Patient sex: F
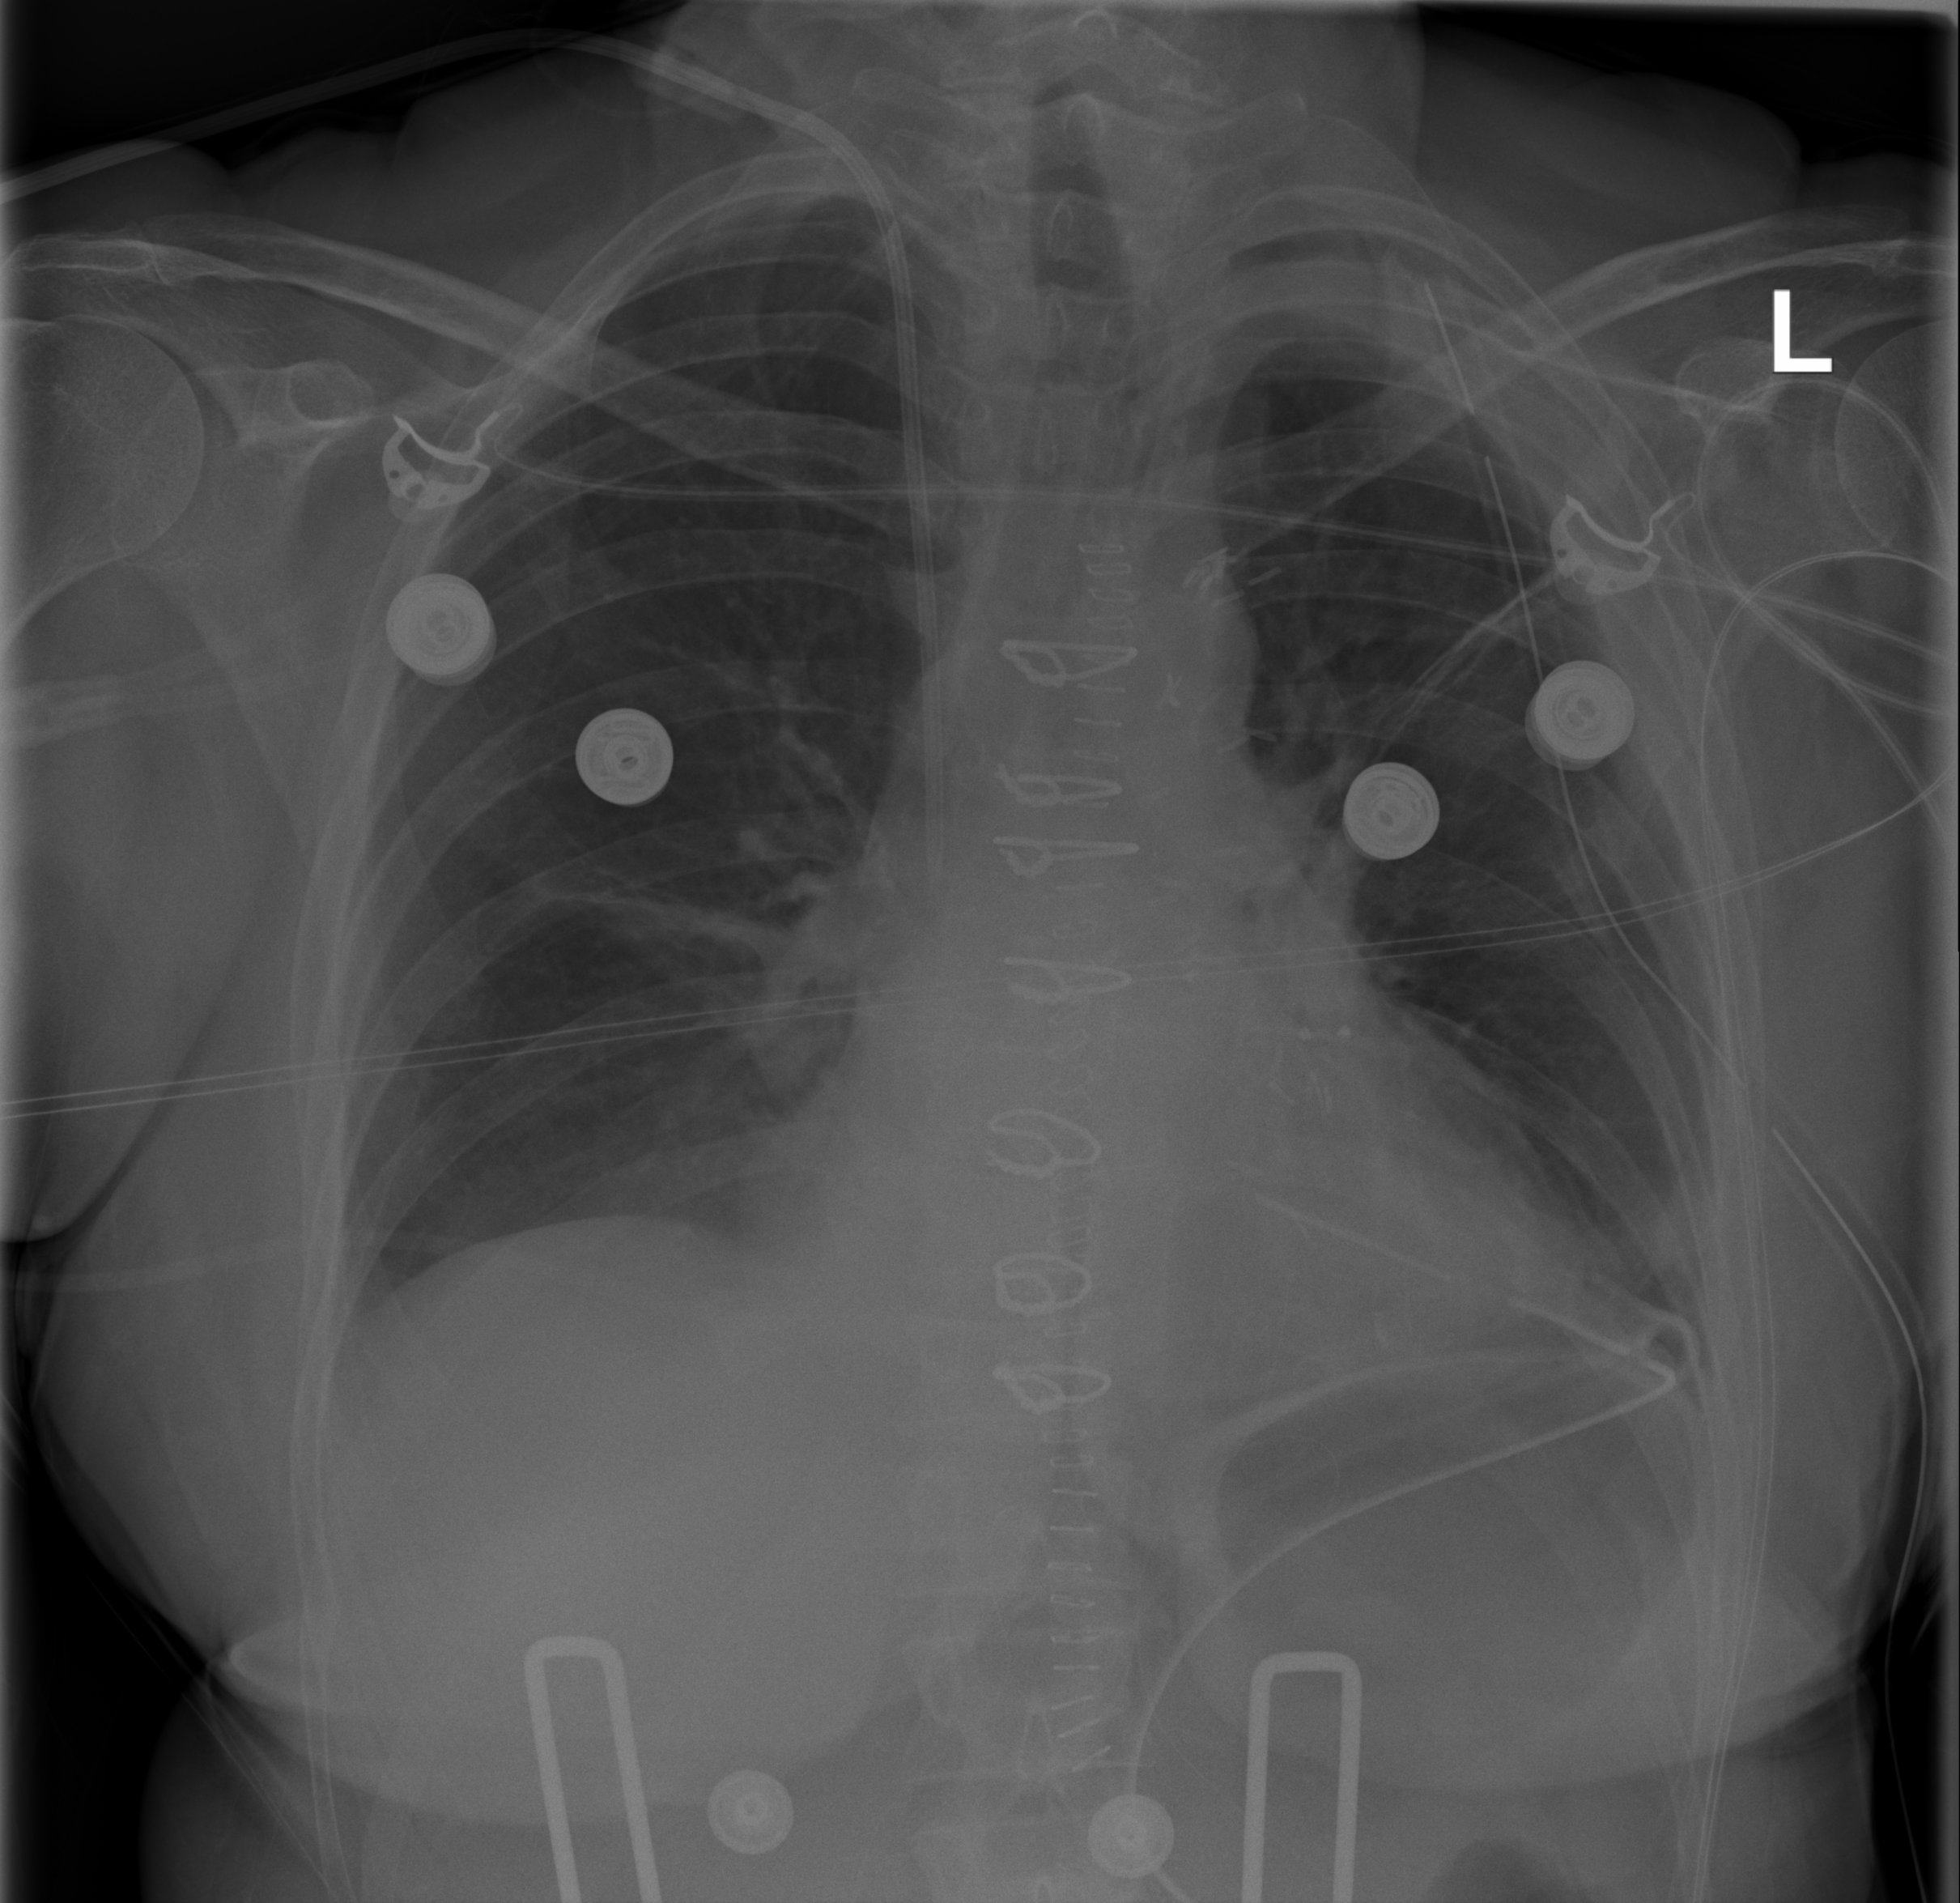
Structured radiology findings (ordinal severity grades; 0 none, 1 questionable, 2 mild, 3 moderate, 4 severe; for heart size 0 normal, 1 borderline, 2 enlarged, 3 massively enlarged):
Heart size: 1
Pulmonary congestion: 0
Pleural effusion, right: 2
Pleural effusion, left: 2
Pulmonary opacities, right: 1
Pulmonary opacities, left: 0
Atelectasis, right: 2
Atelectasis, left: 2